Question: I have a Worklight-based app that uses Facebook Login. When I preview it everything is ok (I can click the login button and the Facebook Login dialog box is displayed), but when I run it on the Android Emulator or device I get the following error in LogCat:
'''
05-28 09:17:35.391: I / Web Console (751): URL has not been configured
> to allow application.: One or more of the provided URL is not set app
> permissions. URL must match the URL of the web page or the page URL or
> domain is a subdomain of the domain of application. at
> https://www.facebook.com/connect/ping?client_id=321009794697186&response_type=token%2Csigned_request%2Ccode&domain=&origin=2&redirect_uri=http%3A%2F%2Fstatic.ak.facebook.com%2Fconnect%2Fxd_arbiter.php%3Fversion%3D24%23cb%3Df1eae8b44c%26origin%3Dfile%253A%252F%252F%252Ff3688c0c94%26domain%3D%26relation%3Dparent&sdk=joey:1
'''
This is my Facebook configuration in the app:
'''
window.fbAsyncInit = function() { FB.init({
appId : 'xxxxx', // App ID // channelUrl : 'http://stormy-sands-2143.herokuapp.com/channel.html', // Channel File
status : true, // check login status
cookie : true, // enable cookies to allow the server to access the session
xfbml : true, // parse XFBML
oauth: true });
};
// Load the SDK asynchronously (function(d){
var js, id = 'facebook-jssdk'; if (d.getElementById(id)) {return;}
js = d.createElement('script'); js.id = id; js.async = true;
js.src = "http://connect.facebook.net/en_US/all.js";
d.getElementsByTagName('head')[0].appendChild(js); }(document));
'''
This is my Facebook configuration in the facebook.com app:

What do I need to configure for this to run in a device?
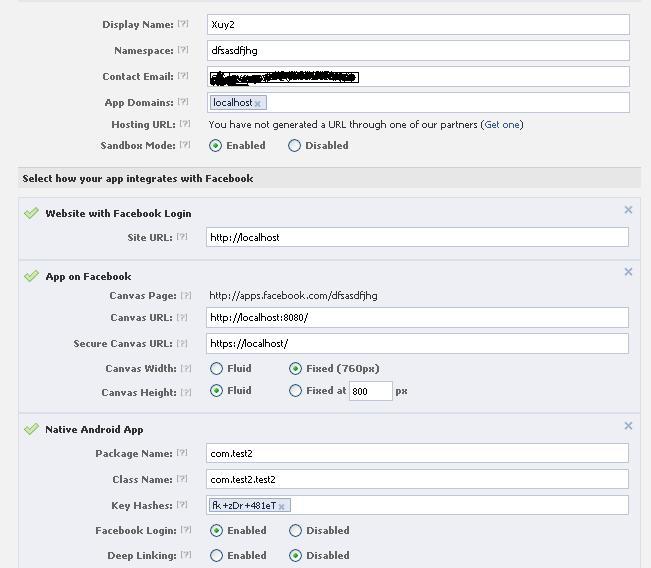
Answer: I believe this error happens to you because you are using the Facebook JavaScript SDK.
This SDK is meant for when the web resources are on a server:
- -
The Facebook App requires an App Domain/Site URL that a site or mobile web app would have, but an Android app doesn't have a domain...
A Worklight Hybrid app with the Android environment, while using web resources, is a " app", it's .
Thus, you should either use a <URL>.